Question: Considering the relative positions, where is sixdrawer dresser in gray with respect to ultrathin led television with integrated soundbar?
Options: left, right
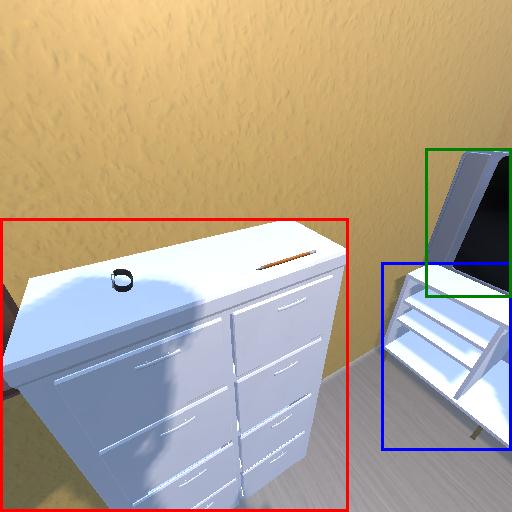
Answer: left